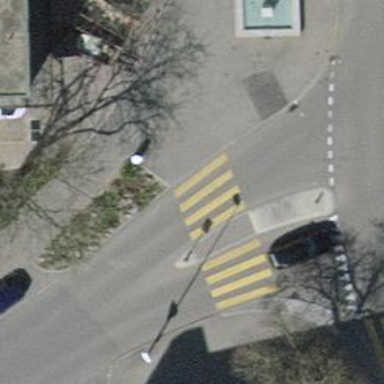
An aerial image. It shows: Uncontrolled crossing with central island on the road.